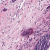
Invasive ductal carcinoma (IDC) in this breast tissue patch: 1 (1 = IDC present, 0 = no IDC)